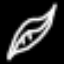
Label: leaf